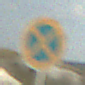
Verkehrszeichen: AbsolutesHalteverbot
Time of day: MorningAfternoon
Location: Outdoor (Beach)
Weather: PartlyCloudy
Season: NotSpecified
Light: Natural